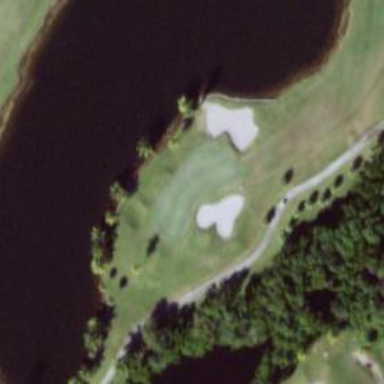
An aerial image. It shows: Golf hole.